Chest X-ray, PA view. Patient: 82 years old, sex F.
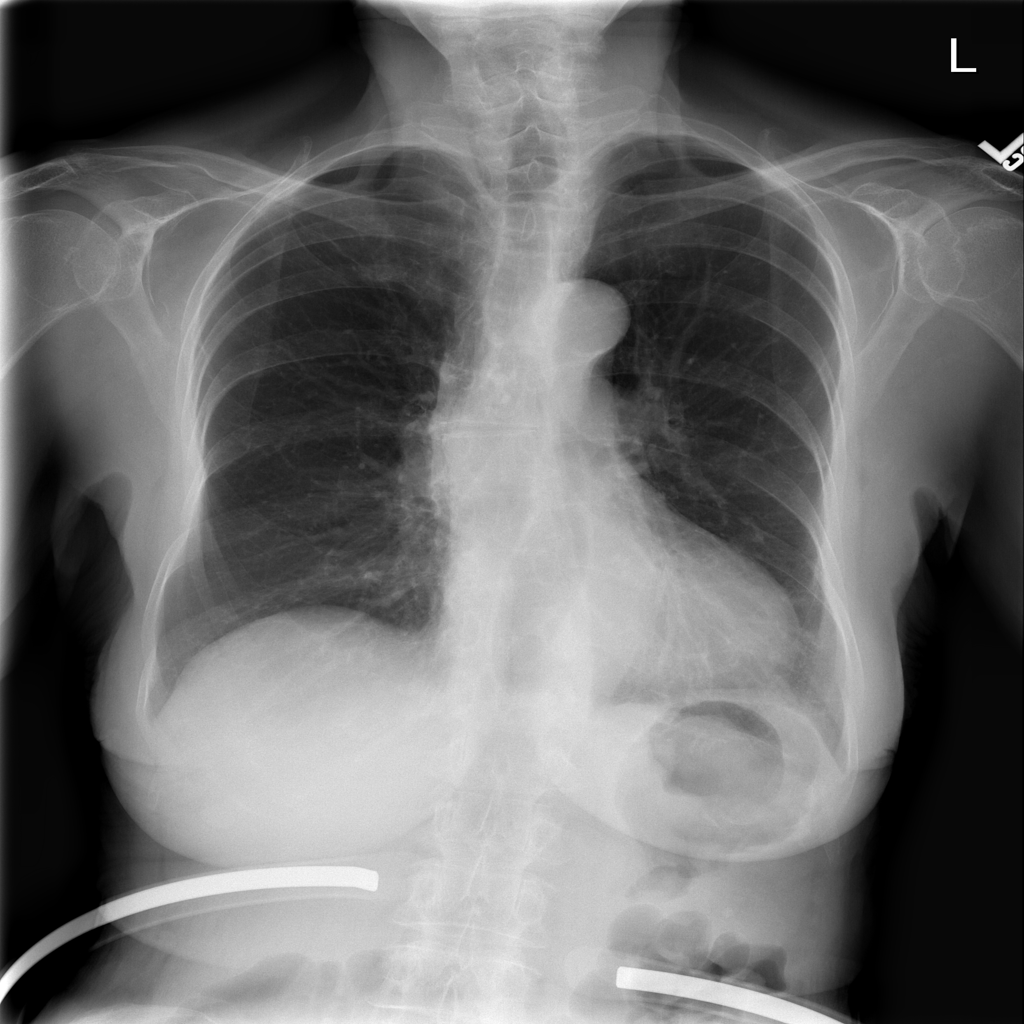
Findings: Pleural_Thickening